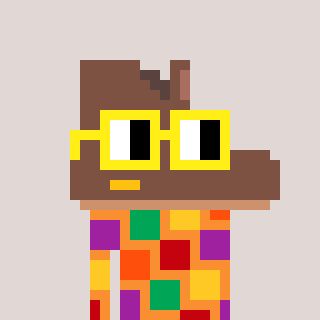
a pixel art character with square yellow glasses, a boot-shaped head and a orange-colored body on a warm background